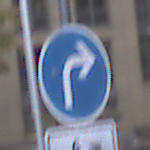
Verkehrszeichen: VorgeschriebeneFahrtrichtungRechts
Zusatzzeichen unten: EinspurigeFahrzeugeFrei2
Umgebung: Outdoor, Urban
Tageszeit: SunriseSunset
Wetter: PartlyCloudy
Licht: Natural
Jahreszeit: NotSpecified
Kontrast: LowContrast